Question: I have recently noticed a side bar at vim terminal that scrolls all they way to the first command I ran to get vim started. Every time I open an file using NERDTree or close a file I am still working on the same terminal, but the previous snapshots of vim are saved in terminal history. I can scroll all they way to the top and look at every vim command I ran and what file was open during that command.
I have never seen this happen before? Can I turn it off? If I press :q the file that was currently in the terminal shifts up and the new files shows up at the bottom.
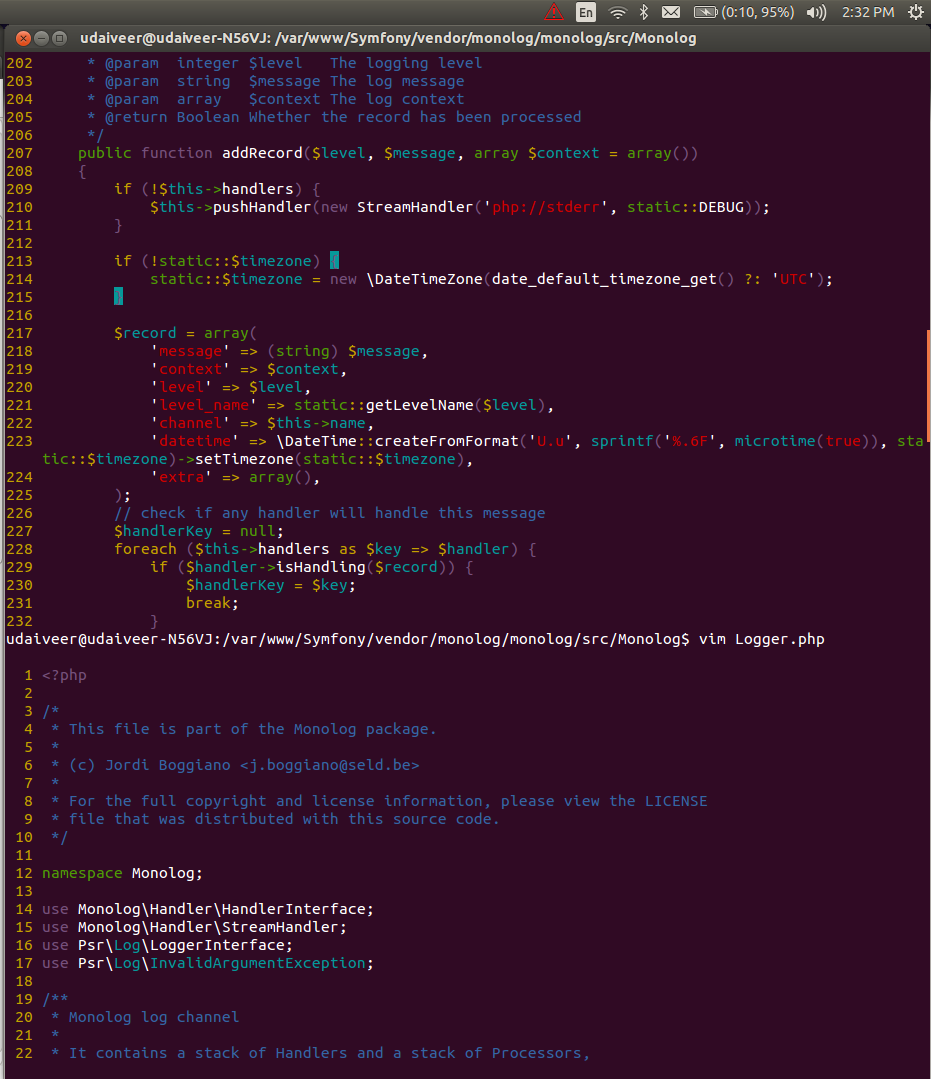
Answer: Thanks to FDinoff I found the problem. The "term" variable was set incorrectly. I went to my vimrc file and commented out the exact line with "term" and vim now works perfectly fine.